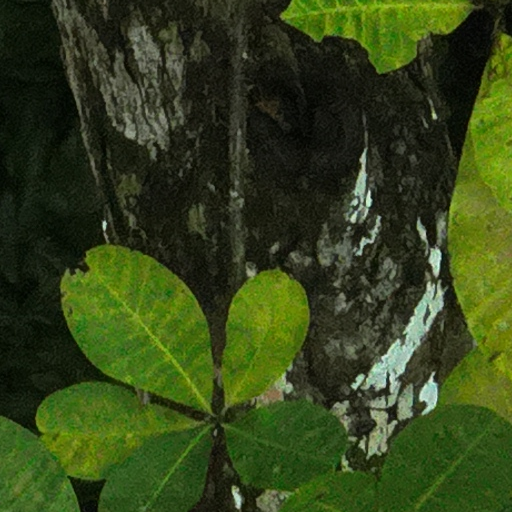
Species: Anacardium excelsum
GBIF accepted scientific name: Anacardium excelsum
Crown area (m\u00b2): 831.358